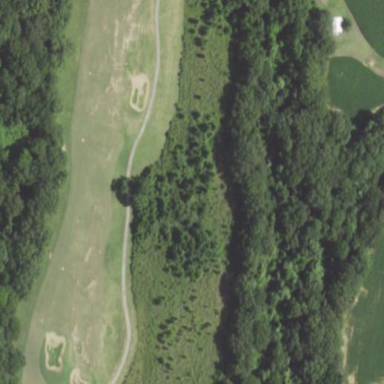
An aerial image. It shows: Rough area on grassy golf course.